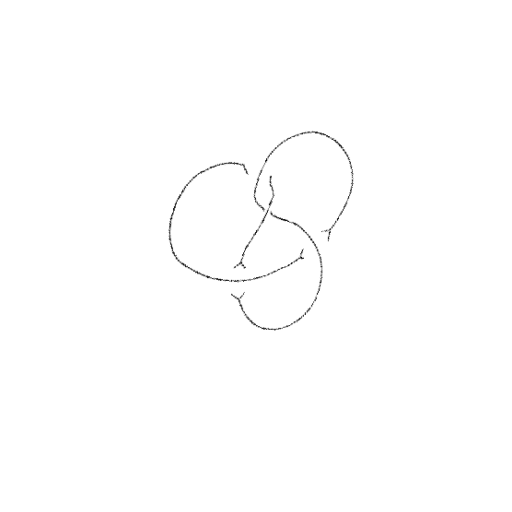
Crossing number: 4